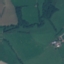
Land use / land cover: Pasture